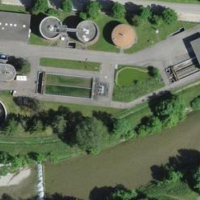
EUNIS habitat code: 55
Species observed at this site:
Filipendula ulmaria